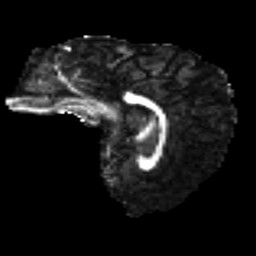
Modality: FA
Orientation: sagittal
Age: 35
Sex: male
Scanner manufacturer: ge
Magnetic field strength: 3 T
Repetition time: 7.8 s
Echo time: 0.0613 s